Field crop: maize
Growth stage: 2
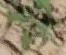
Species: atriplex